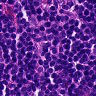
Metastatic tissue present: no